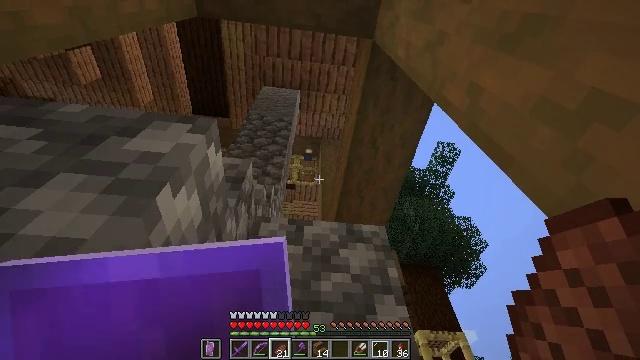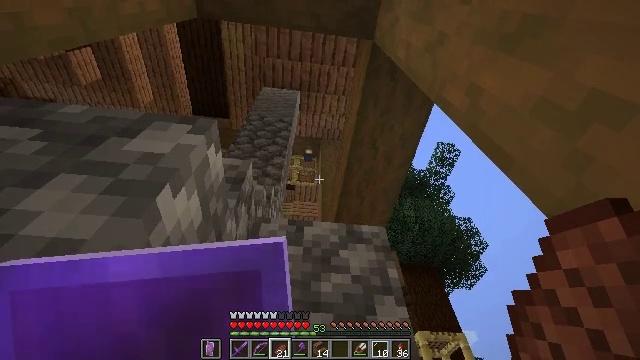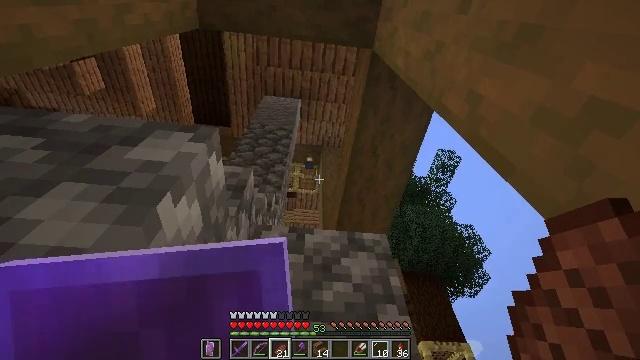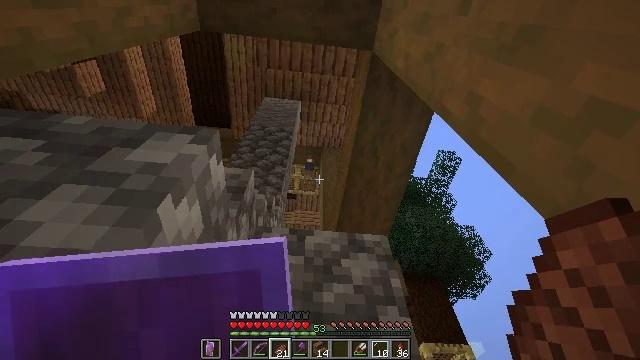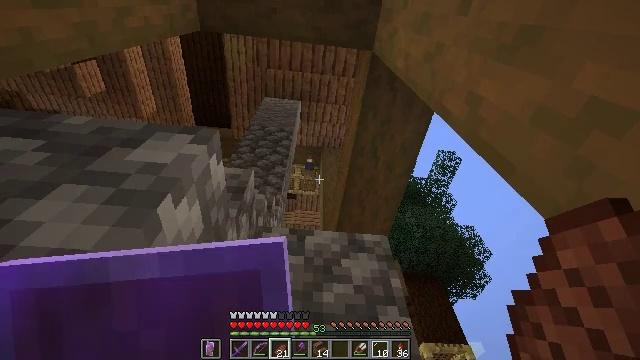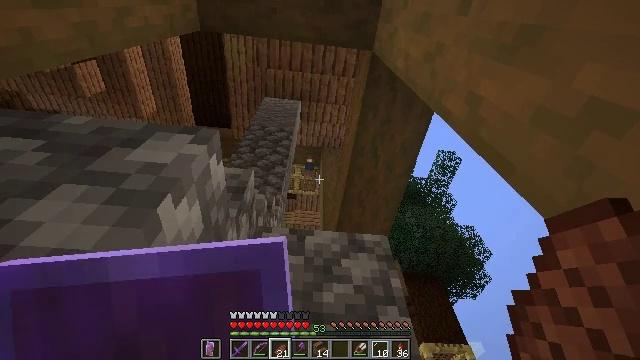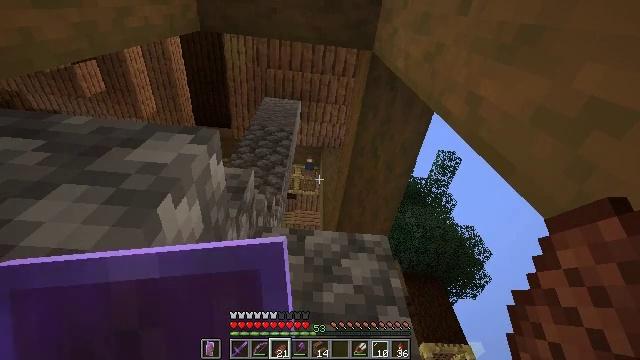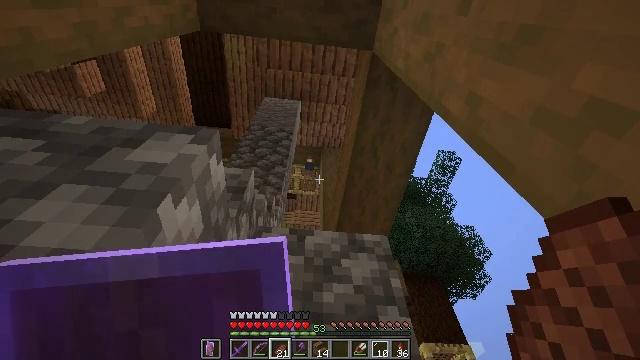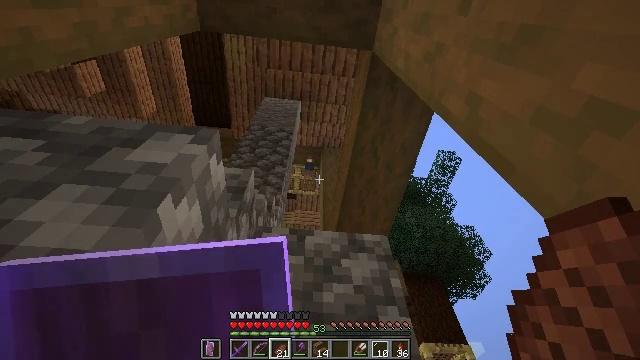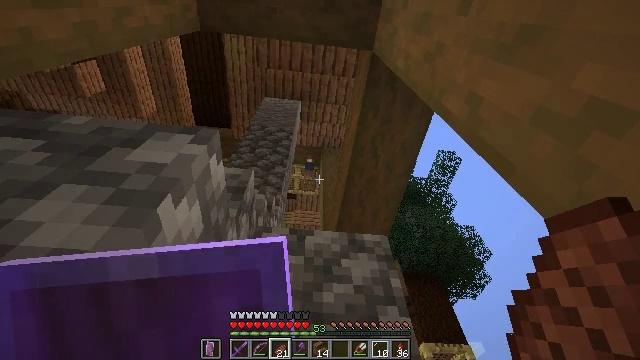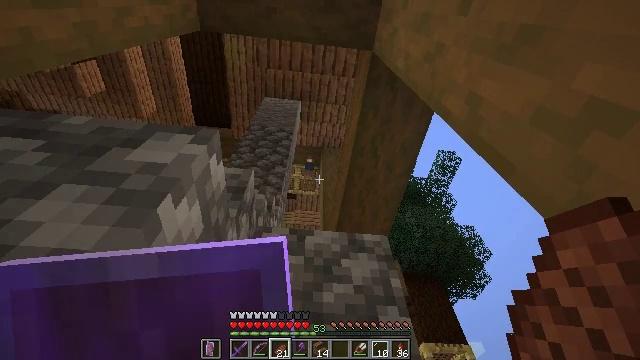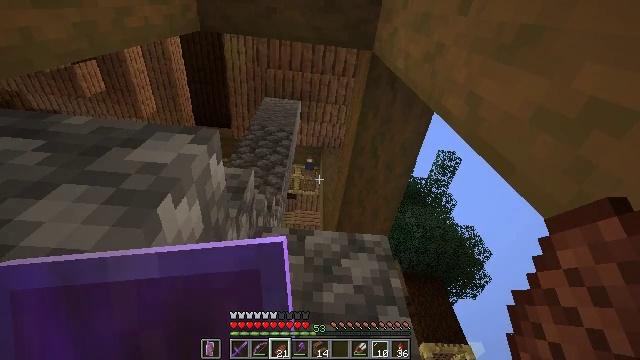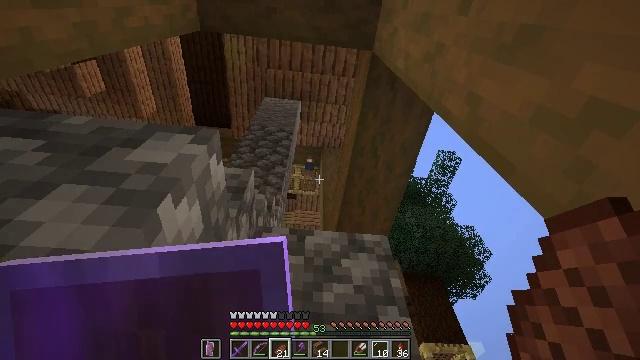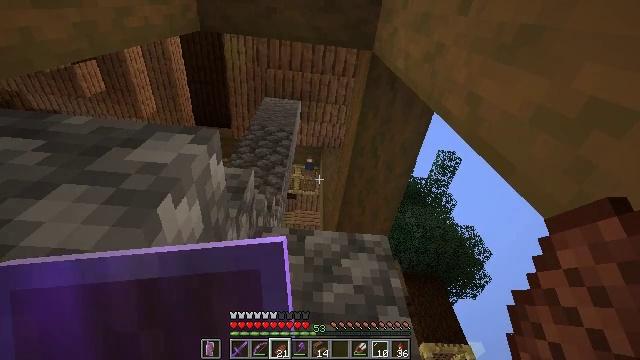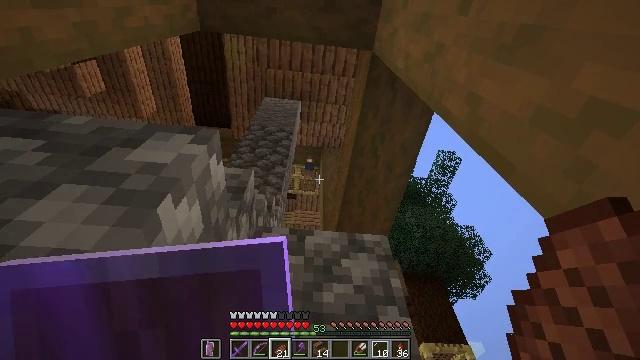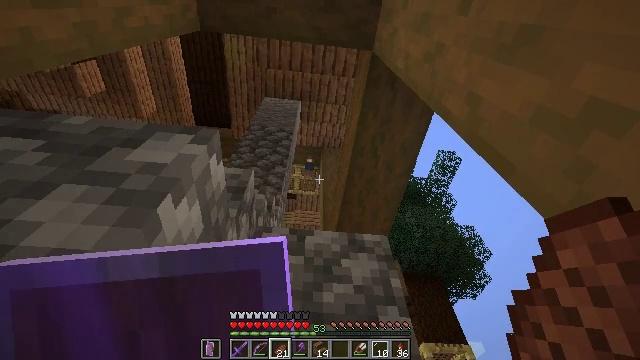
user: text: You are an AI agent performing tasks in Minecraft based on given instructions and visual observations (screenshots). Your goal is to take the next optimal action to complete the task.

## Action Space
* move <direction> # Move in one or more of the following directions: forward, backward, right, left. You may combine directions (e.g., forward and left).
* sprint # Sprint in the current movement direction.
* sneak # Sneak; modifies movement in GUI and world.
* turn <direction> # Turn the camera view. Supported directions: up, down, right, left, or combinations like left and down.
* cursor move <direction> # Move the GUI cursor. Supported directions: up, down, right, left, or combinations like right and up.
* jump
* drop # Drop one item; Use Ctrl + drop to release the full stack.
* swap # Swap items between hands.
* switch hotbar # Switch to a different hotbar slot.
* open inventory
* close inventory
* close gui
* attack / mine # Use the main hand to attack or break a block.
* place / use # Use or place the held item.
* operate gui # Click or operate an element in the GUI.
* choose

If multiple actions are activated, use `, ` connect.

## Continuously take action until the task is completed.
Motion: motion action
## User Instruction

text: Remove and gather vines.
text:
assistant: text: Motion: no_op
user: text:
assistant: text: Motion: turn up
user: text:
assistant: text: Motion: no_op
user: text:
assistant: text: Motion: no_op
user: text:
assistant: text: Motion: no_op
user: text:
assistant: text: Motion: no_op
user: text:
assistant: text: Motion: no_op
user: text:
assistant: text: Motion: no_op
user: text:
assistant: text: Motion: no_op
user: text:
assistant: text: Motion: no_op
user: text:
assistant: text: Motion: no_op
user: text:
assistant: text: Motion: no_op
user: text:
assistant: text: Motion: no_op
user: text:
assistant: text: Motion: no_op
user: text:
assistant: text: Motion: no_op
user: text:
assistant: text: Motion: no_op
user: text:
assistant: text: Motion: no_op
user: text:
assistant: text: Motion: no_op
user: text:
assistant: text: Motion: move back
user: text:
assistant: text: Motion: move back
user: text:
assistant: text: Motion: move back
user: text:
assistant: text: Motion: move back
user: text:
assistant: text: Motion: move back
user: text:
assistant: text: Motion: move back
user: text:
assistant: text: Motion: move back
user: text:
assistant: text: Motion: move back
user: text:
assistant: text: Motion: move back, turn down
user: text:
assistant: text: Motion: move back, turn down
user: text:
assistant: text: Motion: move back, turn down
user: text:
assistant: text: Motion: move back, turn down